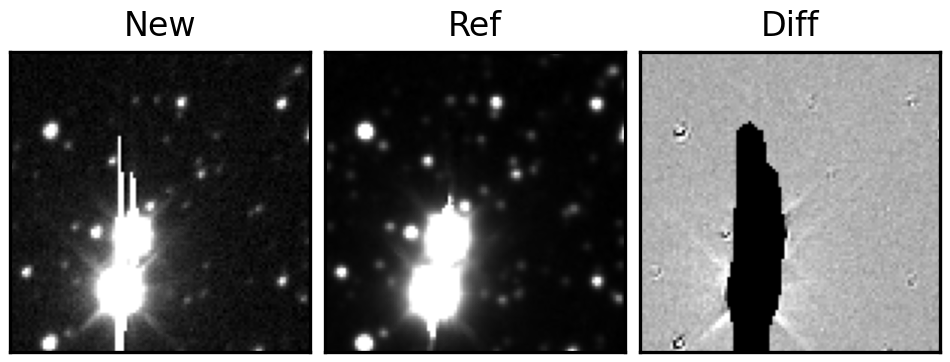
Label: bogus